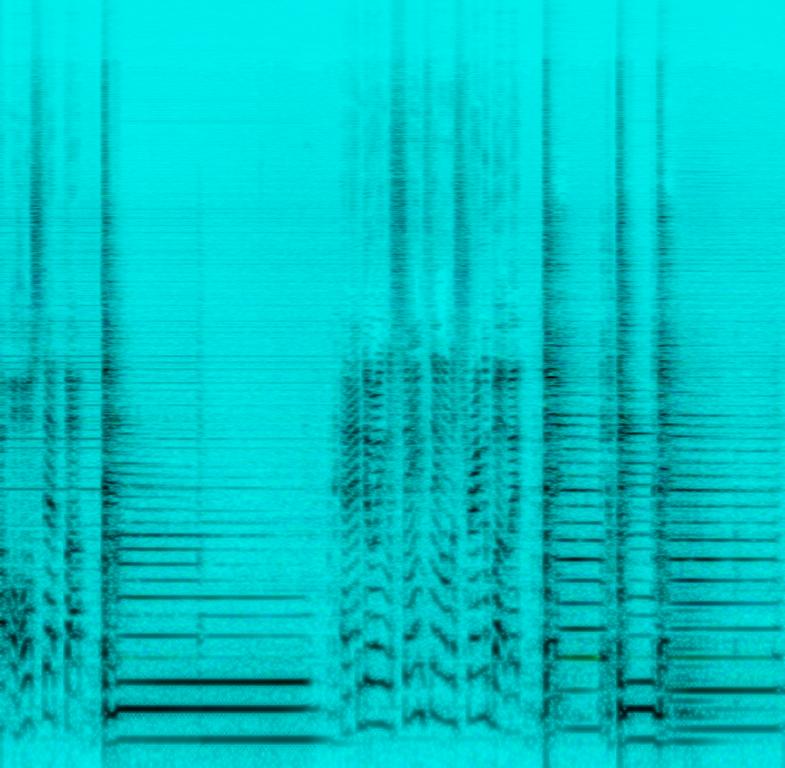
A male guitarist plays the guitar and speaks about technique in this online video tutorial. The male voice is strong and commanding, along with guitar string twang sounds, clearly demonstrating the technique. The audio quality is mediocre.